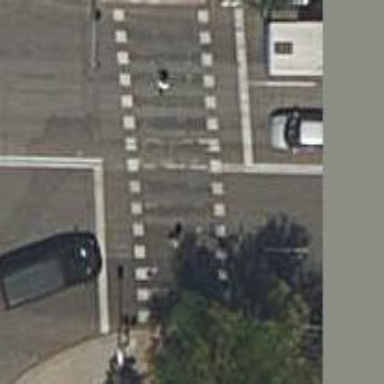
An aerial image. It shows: Road crossing with traffic signals.